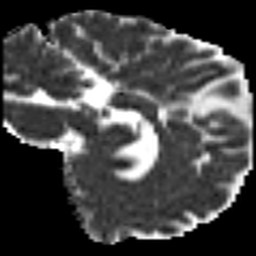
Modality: MD
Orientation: sagittal
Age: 50
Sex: male
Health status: ill
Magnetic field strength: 3 T
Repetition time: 9 s
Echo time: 0.093 s